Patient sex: F
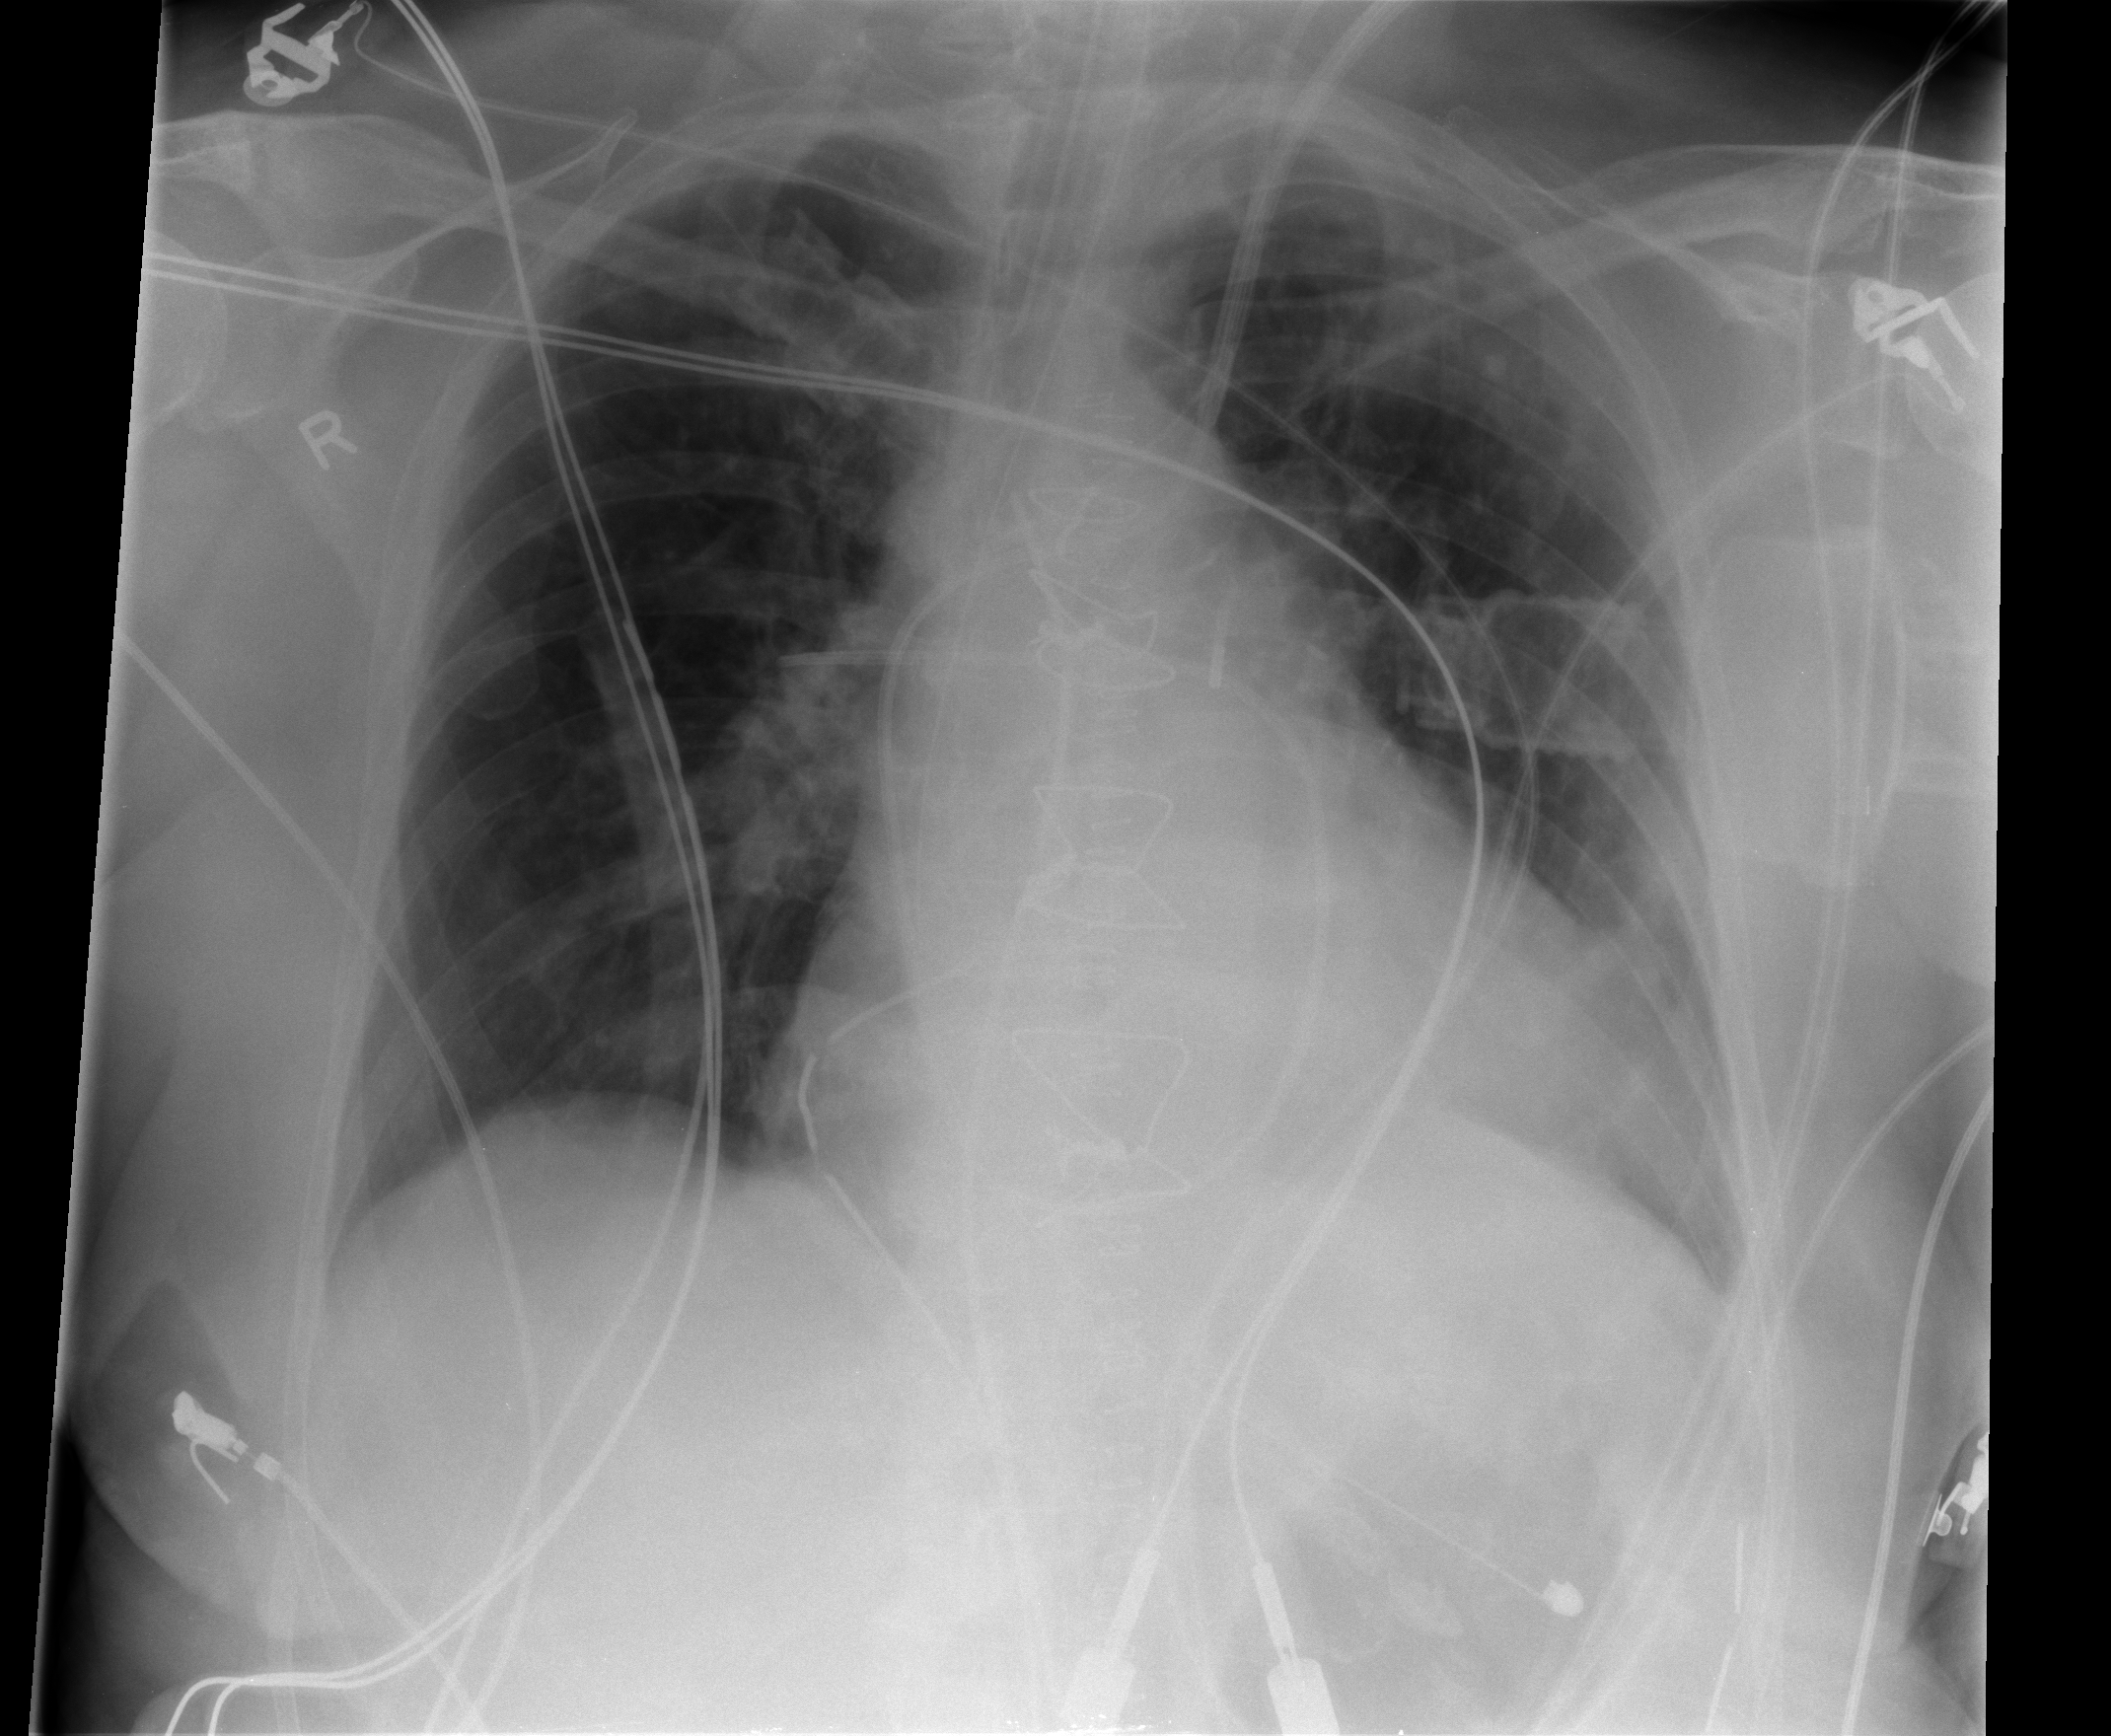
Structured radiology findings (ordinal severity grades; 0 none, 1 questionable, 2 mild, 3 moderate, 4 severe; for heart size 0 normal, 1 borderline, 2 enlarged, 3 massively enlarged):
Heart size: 3
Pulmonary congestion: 2
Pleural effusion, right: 0
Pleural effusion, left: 2
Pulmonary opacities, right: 0
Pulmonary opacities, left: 0
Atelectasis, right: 2
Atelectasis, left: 2